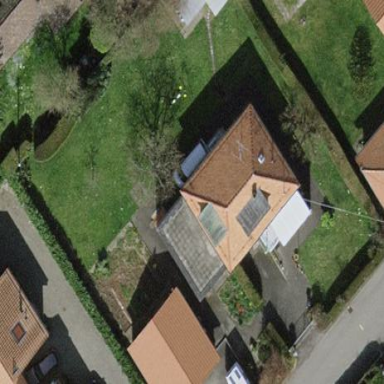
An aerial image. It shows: Garden surrounded by fence.